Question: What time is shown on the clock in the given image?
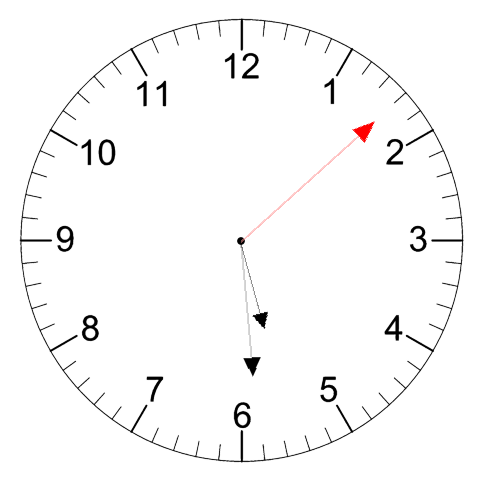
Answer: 05:29:08